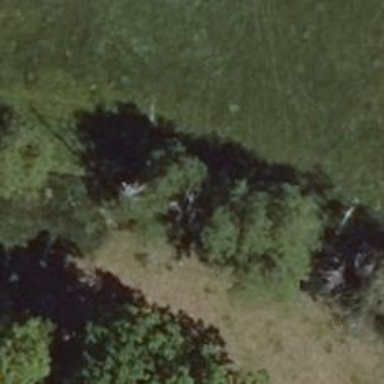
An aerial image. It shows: Row of trees in natural setting.